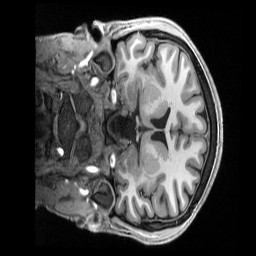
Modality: T1w
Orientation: coronal
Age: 26
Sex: male
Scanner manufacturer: siemens
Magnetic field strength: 3 T
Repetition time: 2.5 s
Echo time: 0.00296 s